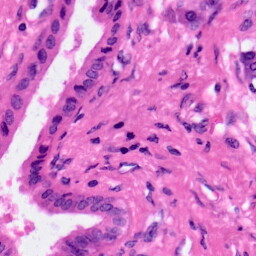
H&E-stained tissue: Pancreatic